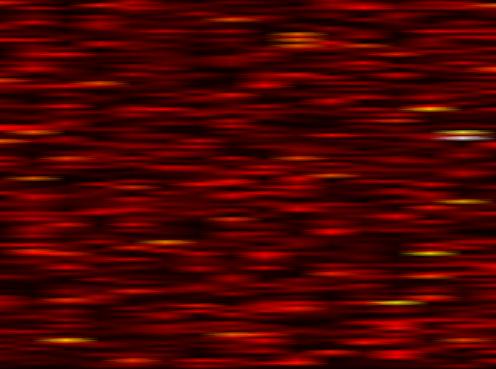
Label: UFMC